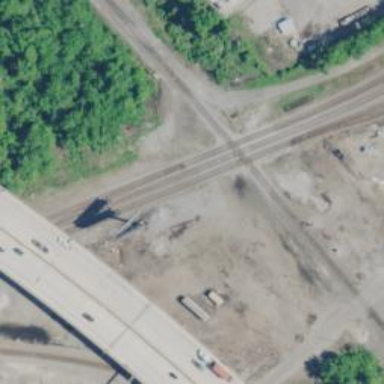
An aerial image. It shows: Railway crossing.